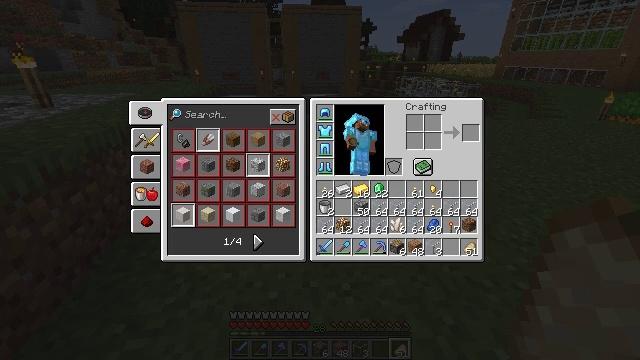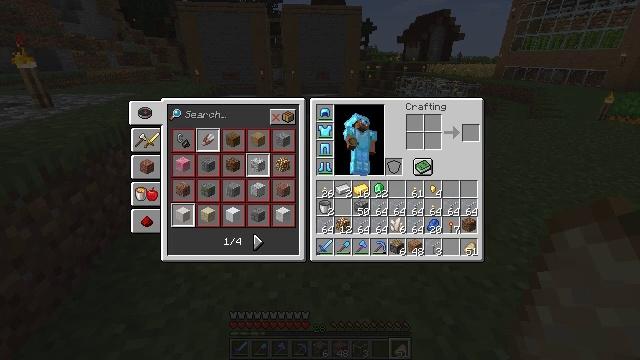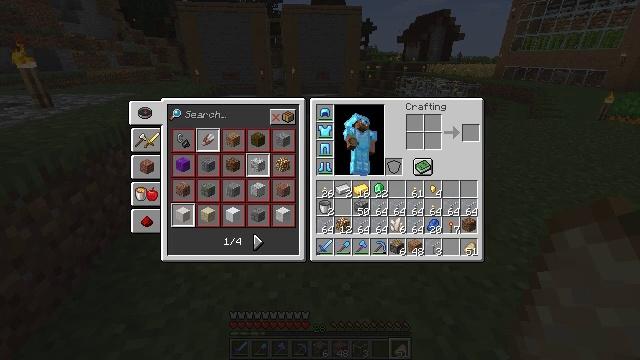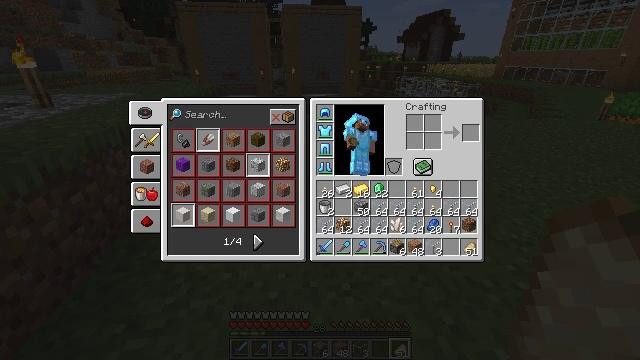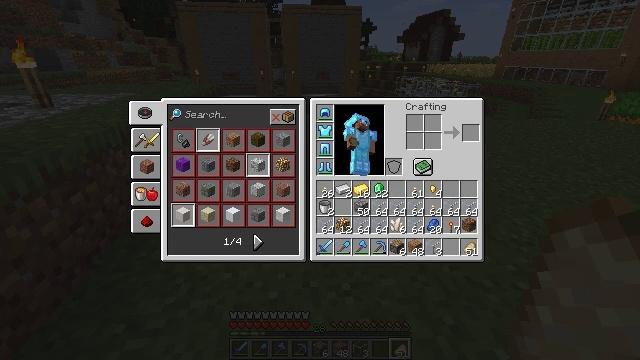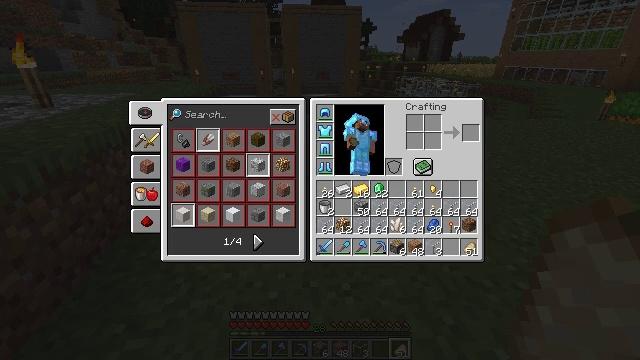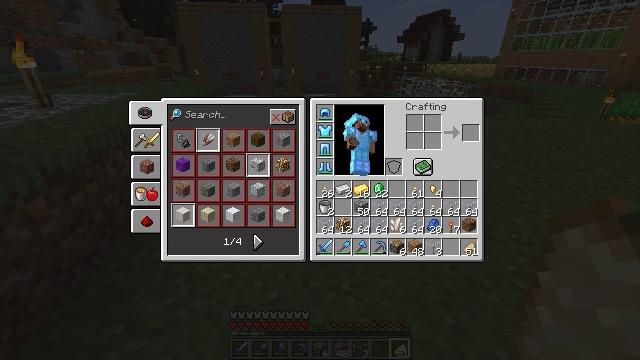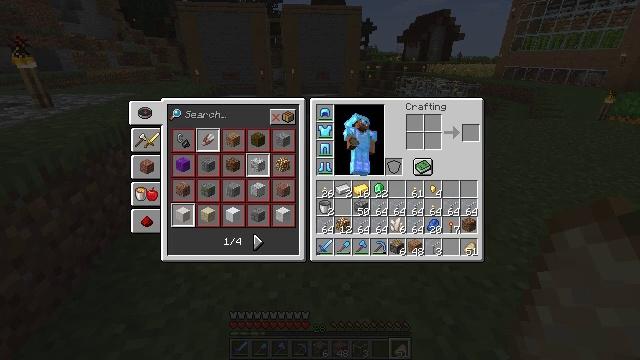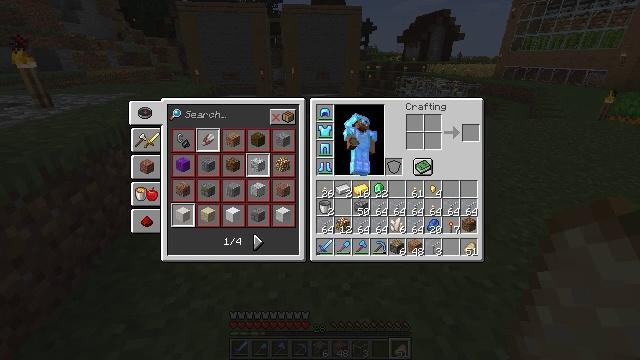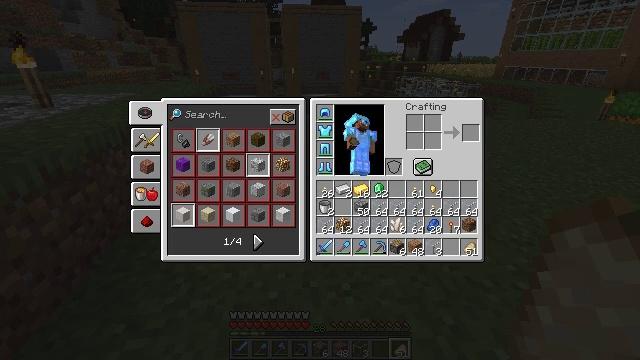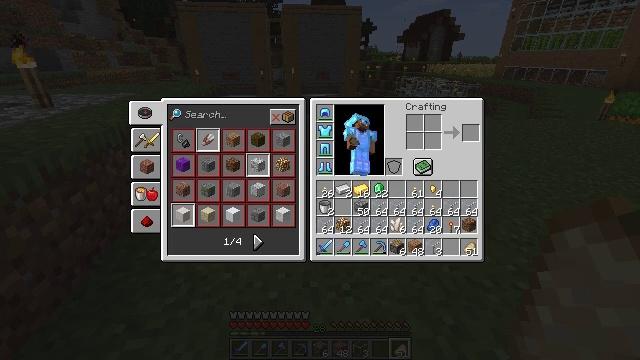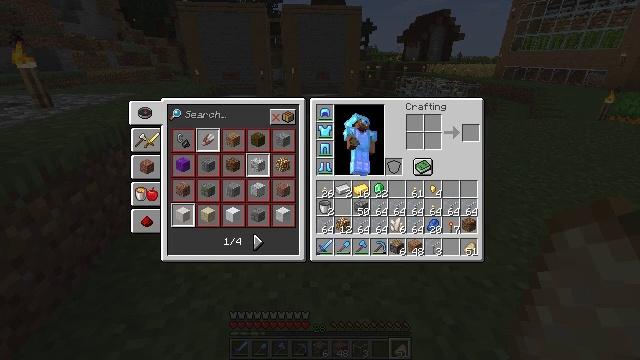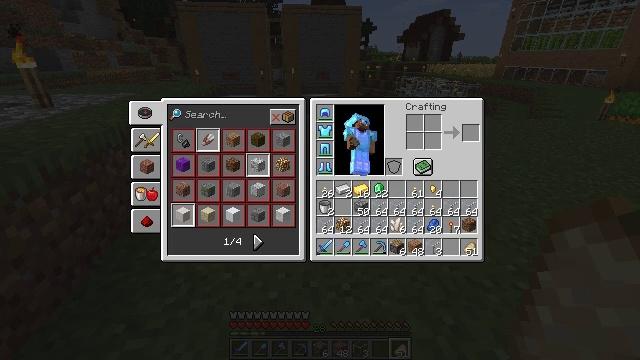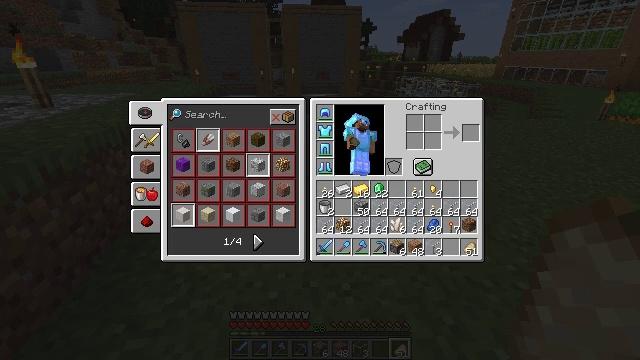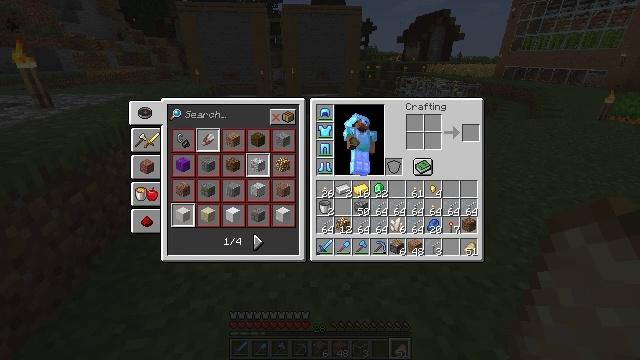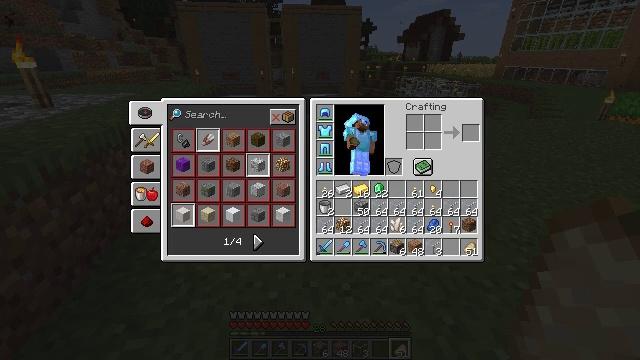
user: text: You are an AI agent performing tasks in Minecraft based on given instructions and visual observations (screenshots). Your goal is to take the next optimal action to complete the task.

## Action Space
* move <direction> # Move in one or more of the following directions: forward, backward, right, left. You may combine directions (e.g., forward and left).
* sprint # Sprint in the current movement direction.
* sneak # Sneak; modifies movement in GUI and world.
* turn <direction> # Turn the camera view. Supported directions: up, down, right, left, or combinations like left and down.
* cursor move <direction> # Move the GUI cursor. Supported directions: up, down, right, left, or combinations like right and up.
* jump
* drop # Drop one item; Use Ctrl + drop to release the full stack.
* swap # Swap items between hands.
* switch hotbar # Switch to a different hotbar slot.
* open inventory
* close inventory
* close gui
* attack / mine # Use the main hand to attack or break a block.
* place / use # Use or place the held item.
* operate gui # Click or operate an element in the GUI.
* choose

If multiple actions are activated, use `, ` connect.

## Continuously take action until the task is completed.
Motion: motion action
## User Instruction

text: Take materials to craft redstone.
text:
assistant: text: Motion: no_op
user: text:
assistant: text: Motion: no_op
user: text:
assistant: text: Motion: no_op
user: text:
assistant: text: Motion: no_op
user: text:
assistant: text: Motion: no_op
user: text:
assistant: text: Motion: no_op
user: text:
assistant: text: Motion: no_op
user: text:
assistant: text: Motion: no_op
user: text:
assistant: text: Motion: no_op
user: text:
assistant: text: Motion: no_op
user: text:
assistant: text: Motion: no_op
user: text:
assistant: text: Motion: no_op
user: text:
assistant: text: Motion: no_op
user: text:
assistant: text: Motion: no_op
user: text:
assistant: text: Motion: no_op
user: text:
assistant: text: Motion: no_op
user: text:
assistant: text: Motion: no_op
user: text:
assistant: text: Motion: no_op
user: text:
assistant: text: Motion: no_op
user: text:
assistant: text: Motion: no_op
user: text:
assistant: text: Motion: no_op
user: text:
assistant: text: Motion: no_op
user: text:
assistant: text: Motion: no_op
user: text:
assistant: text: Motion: no_op
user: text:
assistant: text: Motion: no_op
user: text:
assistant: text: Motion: no_op
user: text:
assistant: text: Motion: no_op
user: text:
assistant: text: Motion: no_op
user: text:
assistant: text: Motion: no_op
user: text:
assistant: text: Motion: no_op